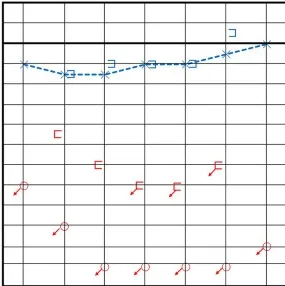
Pure tone audiometry before surgery. And 1 year later showing a reduction in hearing.
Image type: chart (chart)